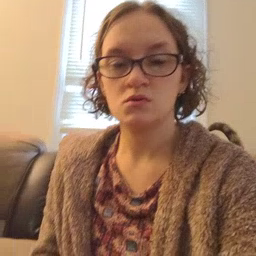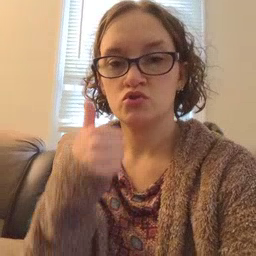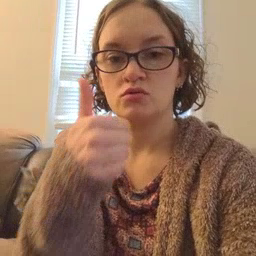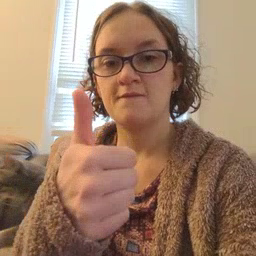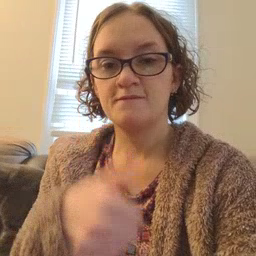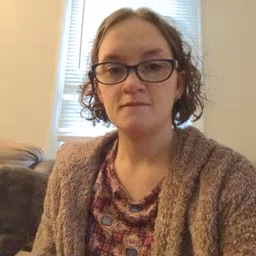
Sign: yourself